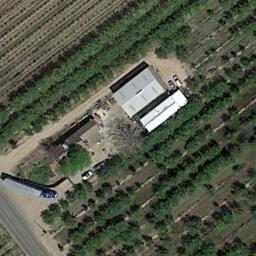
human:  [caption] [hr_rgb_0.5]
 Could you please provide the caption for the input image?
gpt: Many trees are beside the sparse residential .

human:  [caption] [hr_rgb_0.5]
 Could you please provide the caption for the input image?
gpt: The sparse residential is on the bare land next to the farmland .

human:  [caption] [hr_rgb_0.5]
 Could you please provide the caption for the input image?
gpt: In sparse residential areas there are several houses of various sizes and many green trees surrounded by farmland .

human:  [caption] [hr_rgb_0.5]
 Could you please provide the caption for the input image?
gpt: A path leads to these two houses which are surrounded by lawn .

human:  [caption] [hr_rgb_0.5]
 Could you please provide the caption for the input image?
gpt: A sparse residential area with a white building beside the farmland .